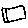
Label: square